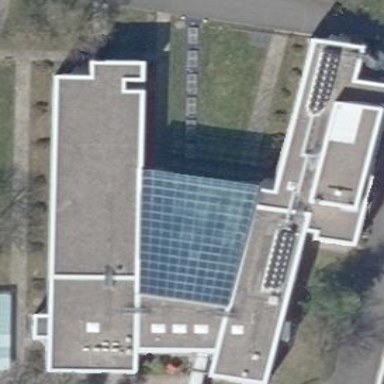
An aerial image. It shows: Building with skillion glass roof. Modern and stylish architectural design.